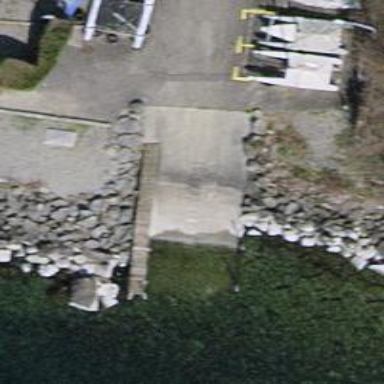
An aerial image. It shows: Slipway on leisure land.